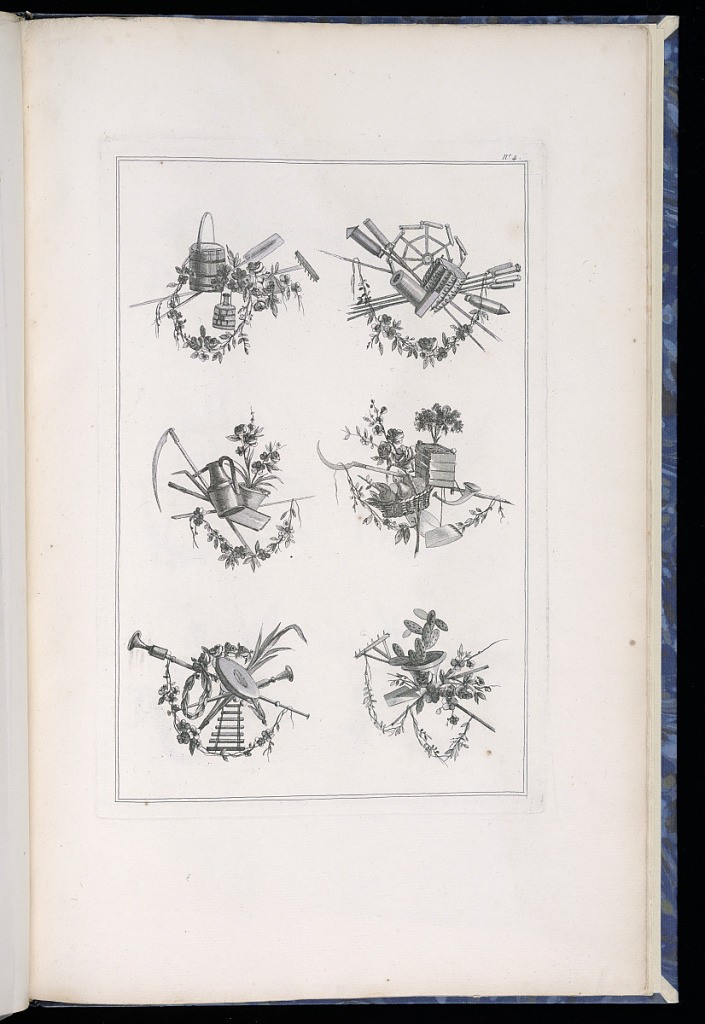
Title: Trophy Designs
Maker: Pierre Ranson, French, 1736–1786
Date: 1779–90
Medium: Etching on paper
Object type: Print
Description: Six designs for trophies incorporating flowers, festoons of flowers and leaves, bucket, rake, fireworks, watering jug, scythe, potted flowers and plants, horn, basket of fruit, shovel, and a potted succulent. The plate is numbered.